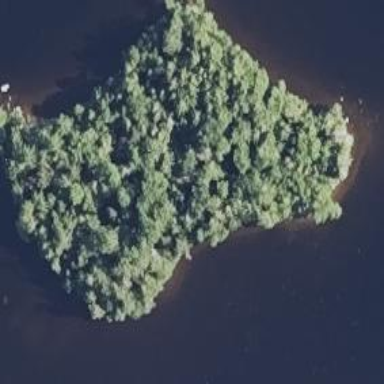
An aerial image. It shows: Island.